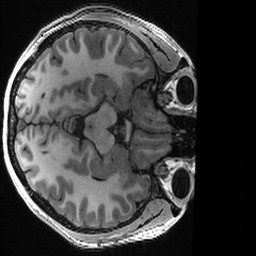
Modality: T1w
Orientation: axial